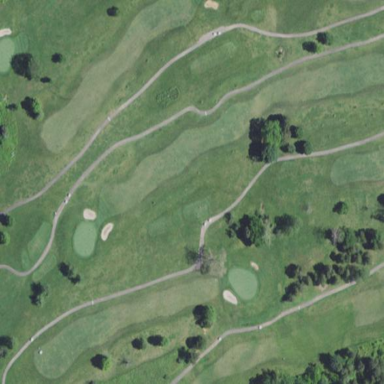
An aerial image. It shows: Scenic golf fairway.